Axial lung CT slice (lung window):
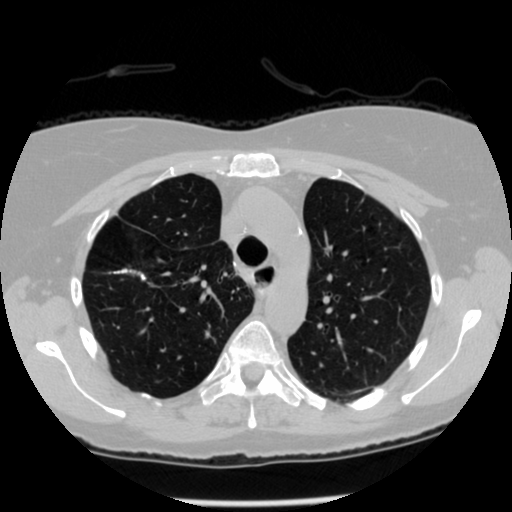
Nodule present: no